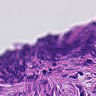
Metastatic tissue present: yes